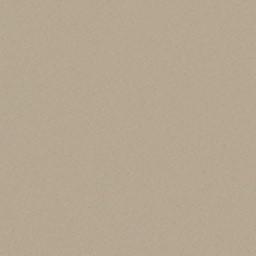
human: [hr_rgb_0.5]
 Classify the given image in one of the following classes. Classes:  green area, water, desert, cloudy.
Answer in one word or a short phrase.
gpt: desert